Question: I am trying to hide left up and down arrow. Is there any way to hide left arrow in picker view

'''
let picker = UIPickerView()
picker.tag = tag
picker.delegate = self
picker.dataSource = self
txtField.inputView = picker
'''
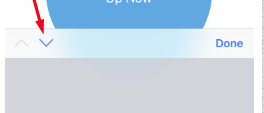
Answer: I m Using 'IQKeyboardManager' So below line used for hide the down and up arrow
'''
IQKeyboardManager.shared.previousNextDisplayMode = .alwaysHide
'''